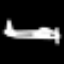
Label: airplane